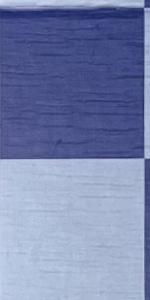
Label: Empty